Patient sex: F
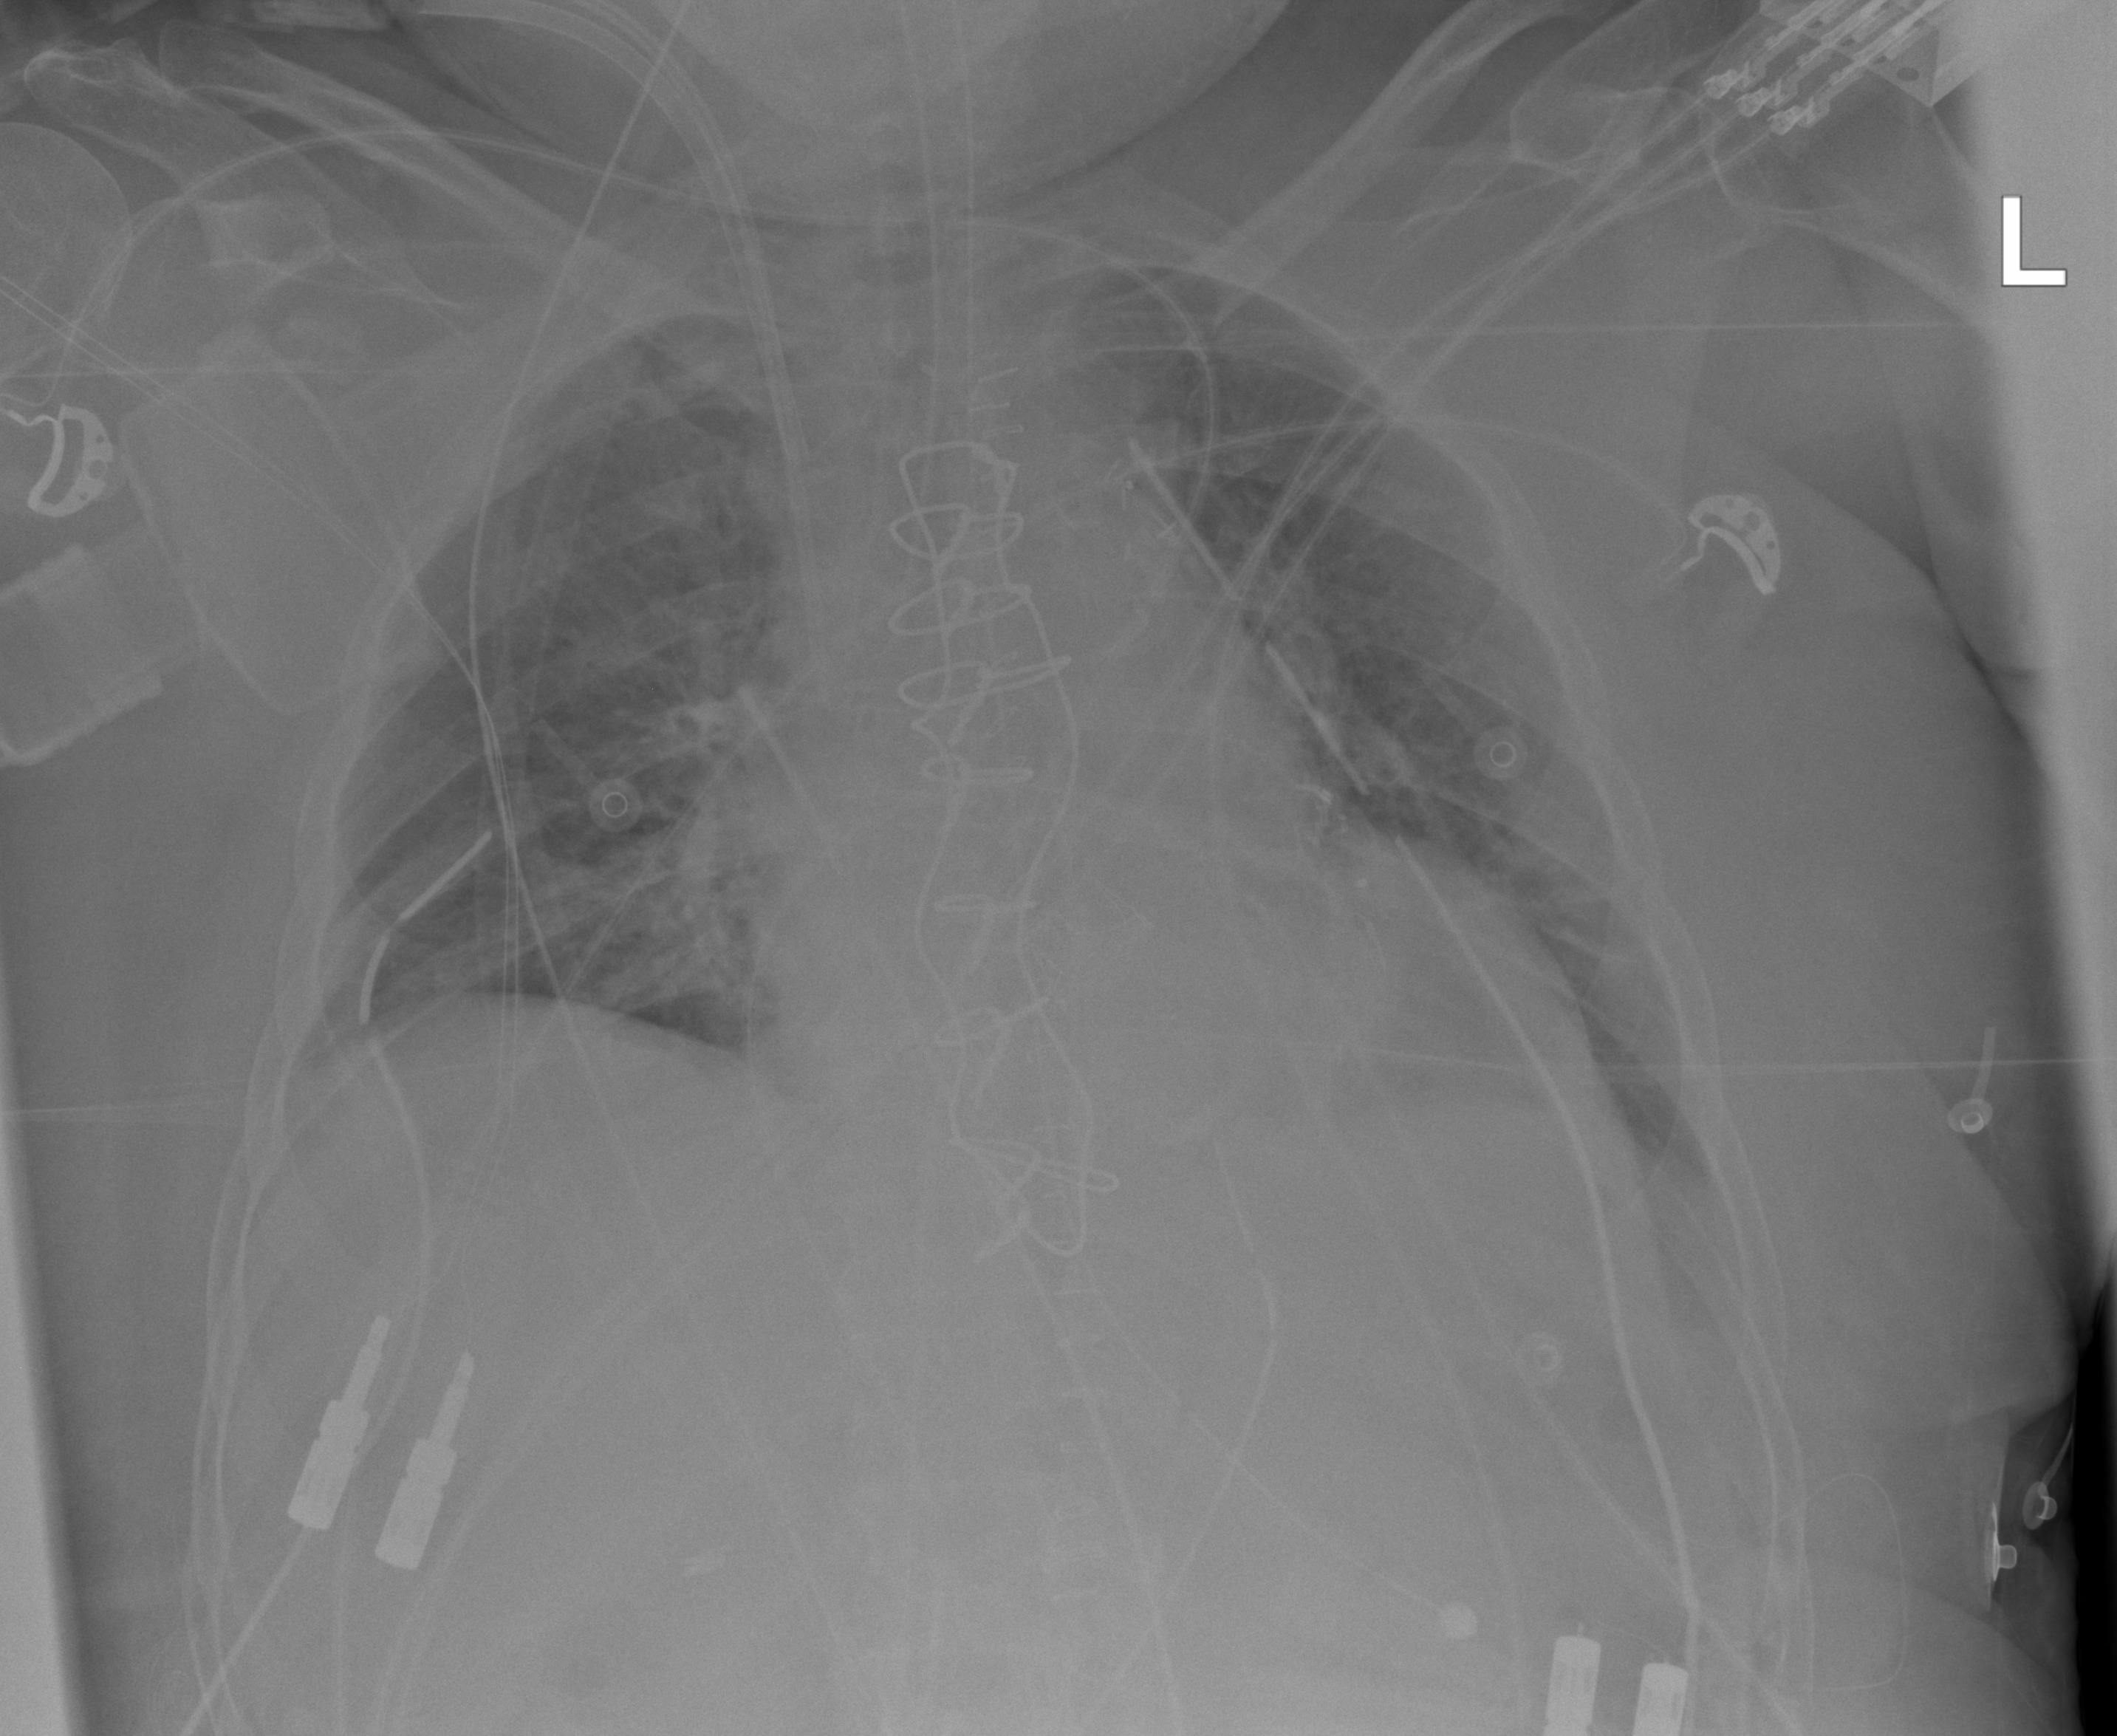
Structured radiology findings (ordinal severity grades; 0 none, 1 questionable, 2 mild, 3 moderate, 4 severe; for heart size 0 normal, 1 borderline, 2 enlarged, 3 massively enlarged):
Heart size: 2
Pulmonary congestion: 2
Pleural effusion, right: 0
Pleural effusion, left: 0
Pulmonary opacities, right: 0
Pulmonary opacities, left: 0
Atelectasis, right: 2
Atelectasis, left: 2